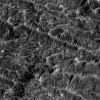
Atmospheric dust classification: not_dusty